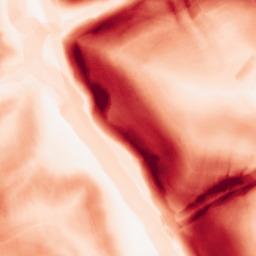
Category: morphological
Decomposition family: morphological_gradient
Decomposition parameters: size: 10
shape: diamond
Upsampling method: bicubic_16x
Upsampling parameters: scale: 16
Upsampling scale: 16